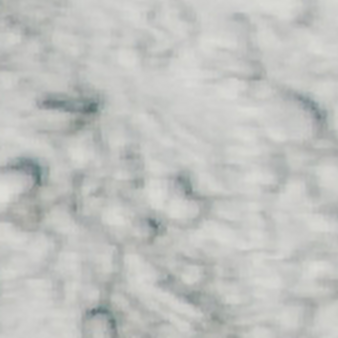
Label: other